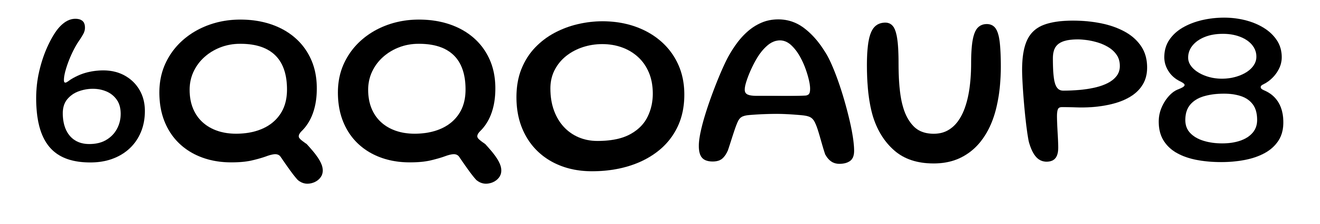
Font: Gluten_Regular